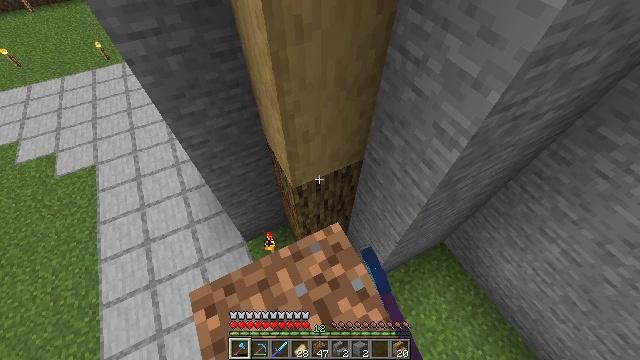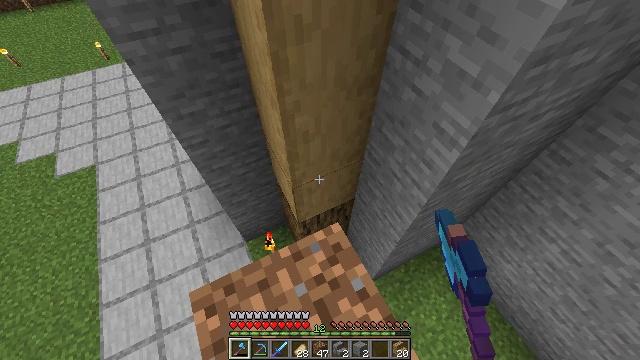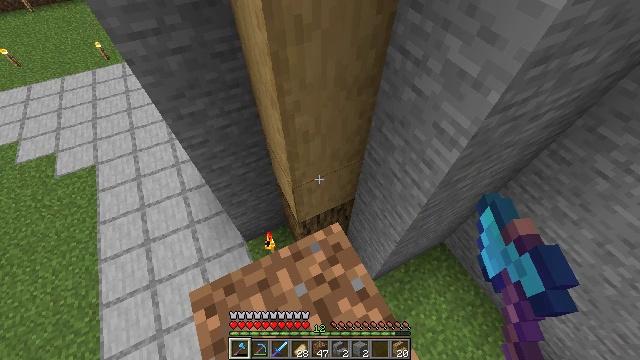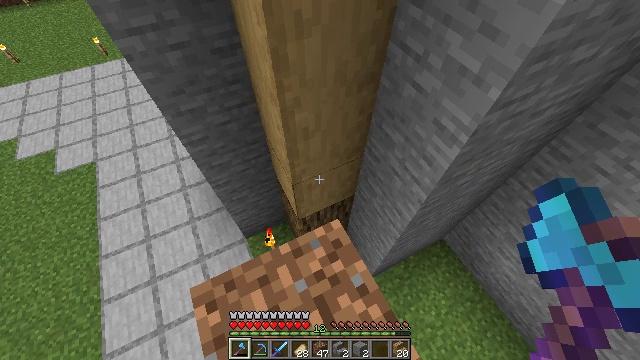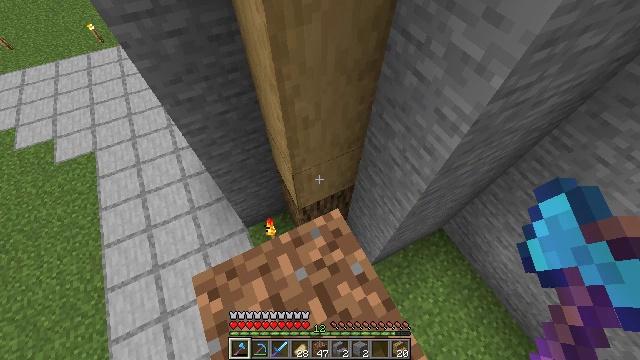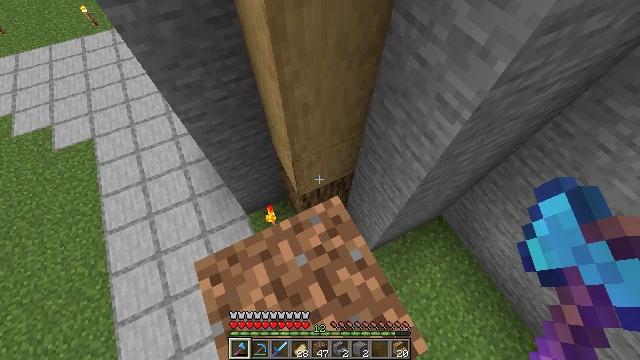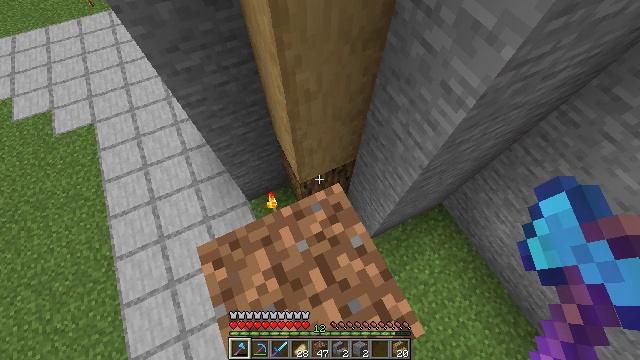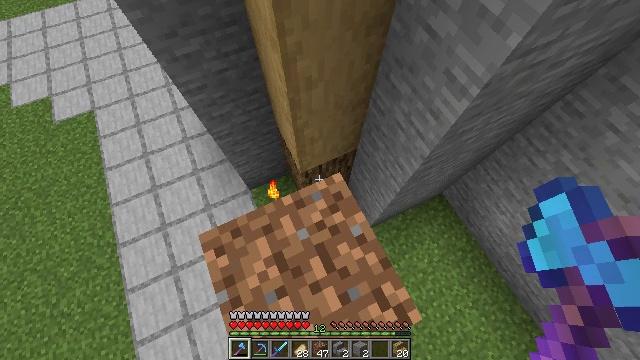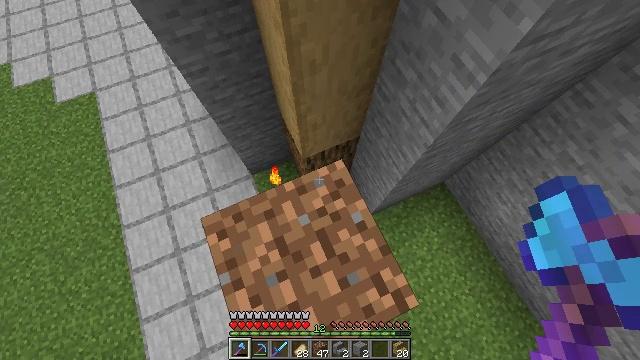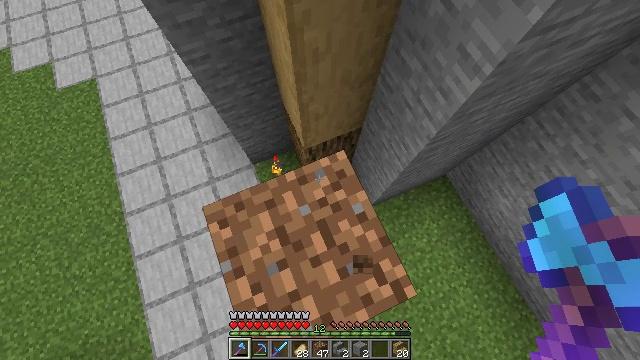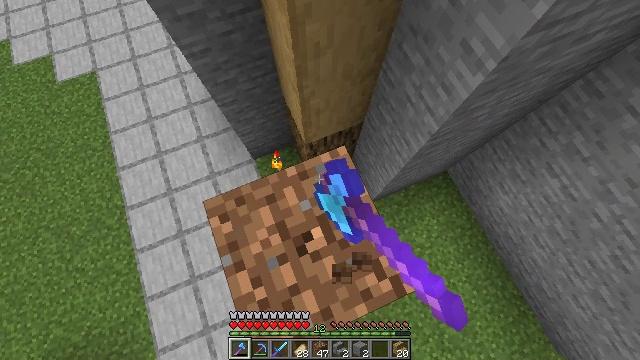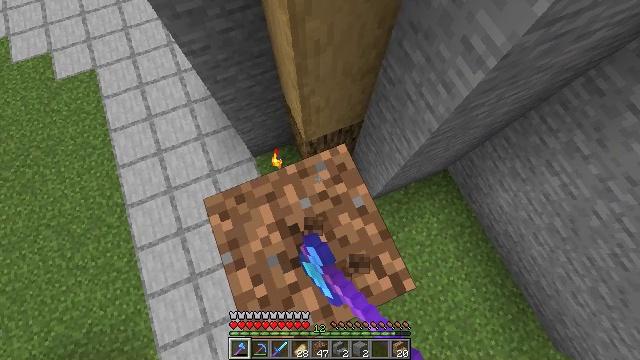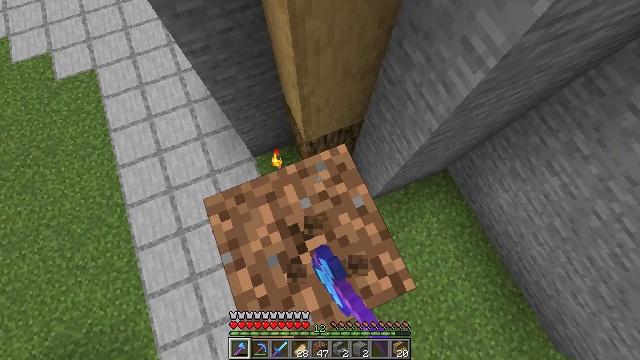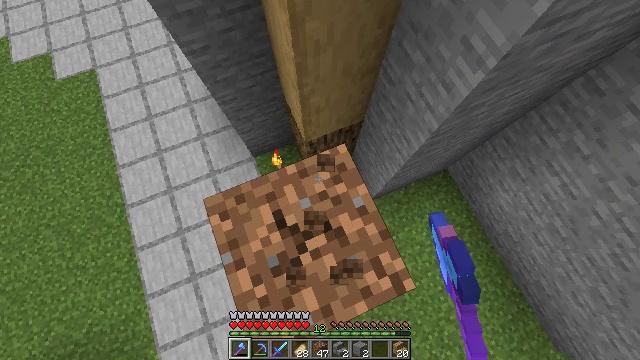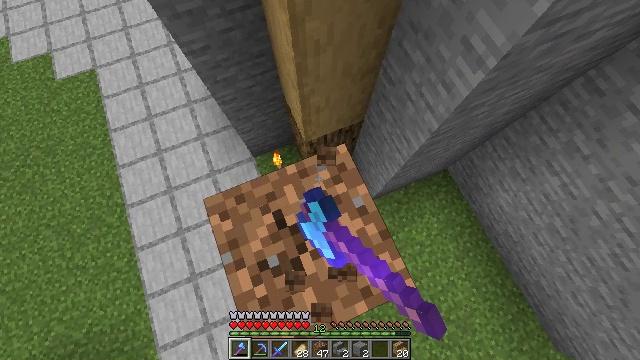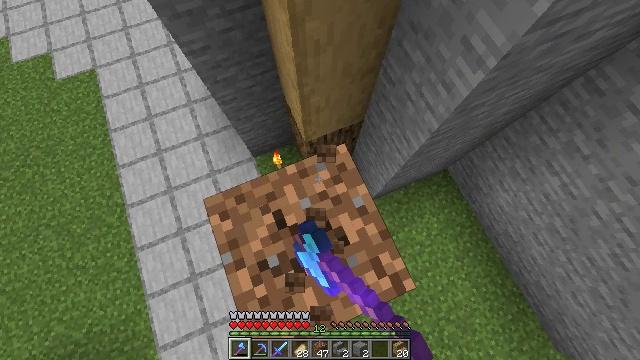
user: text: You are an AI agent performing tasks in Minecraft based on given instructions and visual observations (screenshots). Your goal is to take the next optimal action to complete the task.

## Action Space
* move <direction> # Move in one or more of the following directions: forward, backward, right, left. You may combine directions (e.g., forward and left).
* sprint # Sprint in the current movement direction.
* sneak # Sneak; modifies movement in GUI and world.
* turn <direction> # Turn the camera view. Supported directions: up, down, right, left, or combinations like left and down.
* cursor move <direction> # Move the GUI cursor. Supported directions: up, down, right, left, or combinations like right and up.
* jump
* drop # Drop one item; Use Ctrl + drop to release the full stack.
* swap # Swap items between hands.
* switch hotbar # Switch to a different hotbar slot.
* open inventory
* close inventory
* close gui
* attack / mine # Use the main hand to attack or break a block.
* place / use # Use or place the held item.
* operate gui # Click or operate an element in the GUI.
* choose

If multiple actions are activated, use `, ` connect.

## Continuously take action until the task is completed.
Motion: motion action
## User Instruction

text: Attack the ground to gather dirt.
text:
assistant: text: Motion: no_op
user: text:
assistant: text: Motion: no_op
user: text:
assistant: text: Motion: no_op
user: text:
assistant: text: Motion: turn down
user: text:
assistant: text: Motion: turn down
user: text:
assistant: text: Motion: turn down
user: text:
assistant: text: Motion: turn down
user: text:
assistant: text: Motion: turn left and down
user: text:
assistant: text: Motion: turn down, attack / mine
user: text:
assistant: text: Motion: turn down, attack / mine
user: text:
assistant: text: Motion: attack / mine
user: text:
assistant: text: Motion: attack / mine
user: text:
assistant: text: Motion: attack / mine
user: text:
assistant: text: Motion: attack / mine
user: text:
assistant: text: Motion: attack / mine
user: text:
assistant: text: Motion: attack / mine
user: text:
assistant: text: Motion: attack / mine
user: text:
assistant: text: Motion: attack / mine
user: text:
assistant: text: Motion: attack / mine
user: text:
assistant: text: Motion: attack / mine
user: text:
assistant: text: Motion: attack / mine
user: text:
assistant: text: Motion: attack / mine
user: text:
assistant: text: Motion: attack / mine
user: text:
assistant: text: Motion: attack / mine
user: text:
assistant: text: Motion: attack / mine
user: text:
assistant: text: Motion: attack / mine
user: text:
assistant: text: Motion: attack / mine
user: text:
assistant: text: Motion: attack / mine
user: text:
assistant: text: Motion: attack / mine
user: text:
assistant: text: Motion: attack / mine